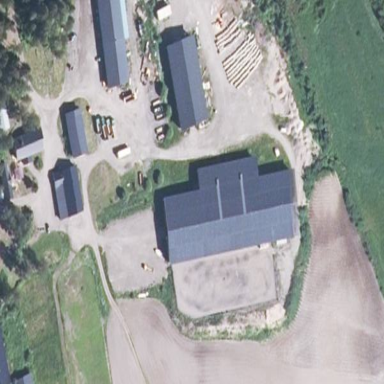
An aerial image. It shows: Farm auxiliary building.